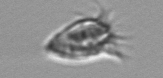
Label: Paratontonia_gracillima